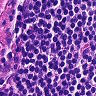
Metastatic tissue present: no